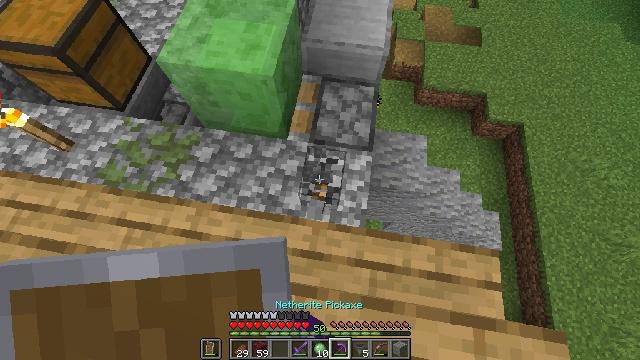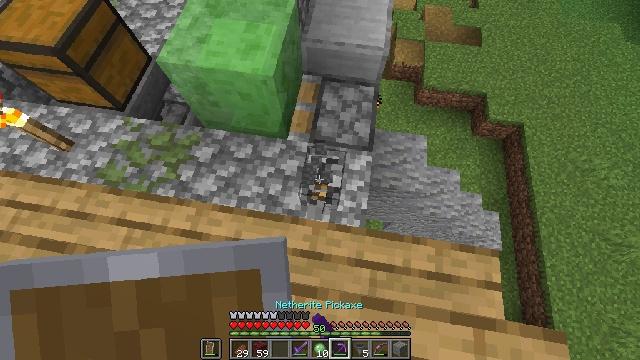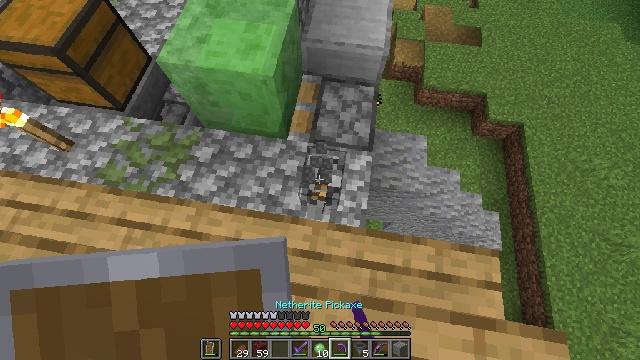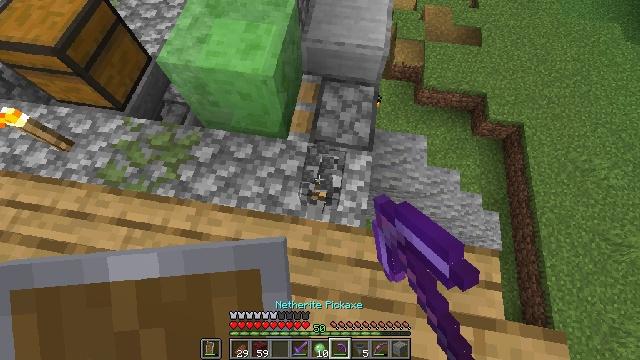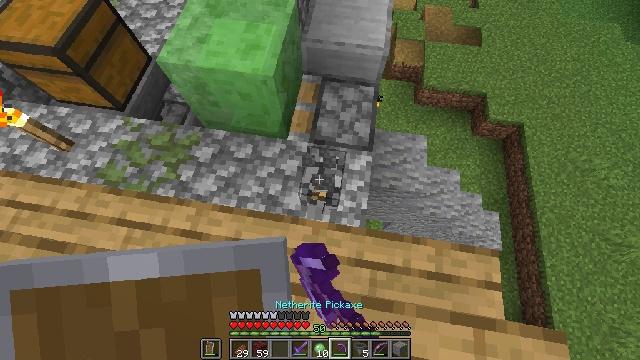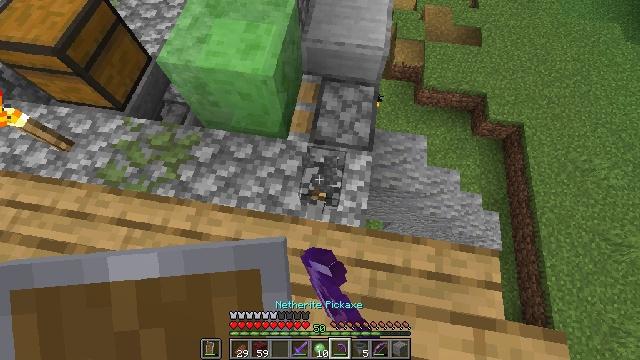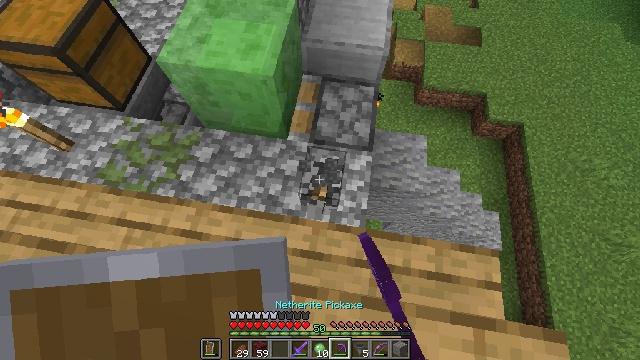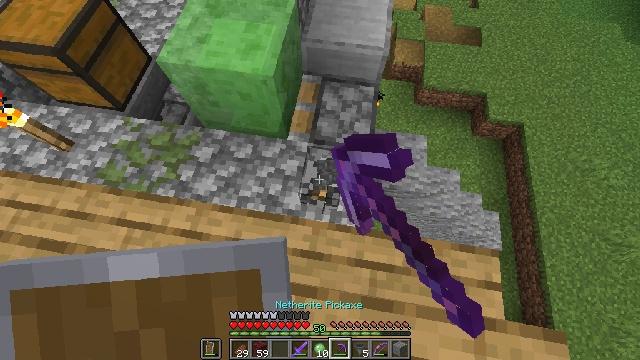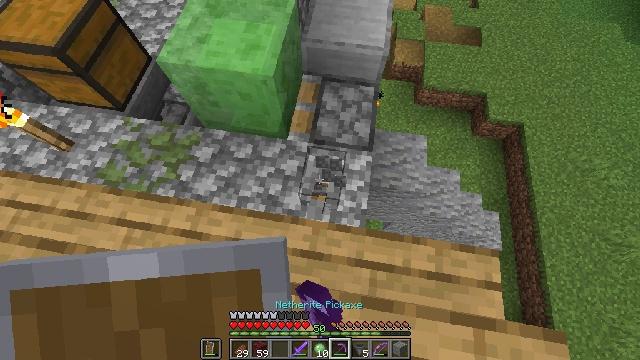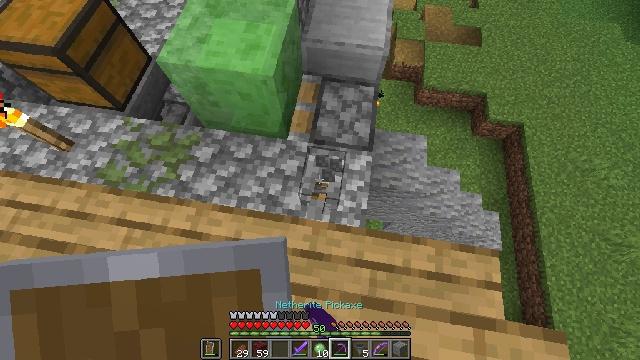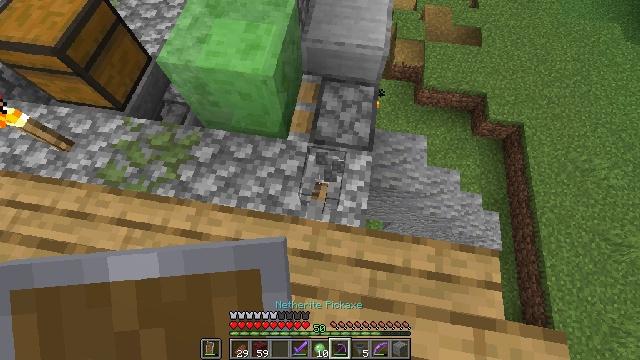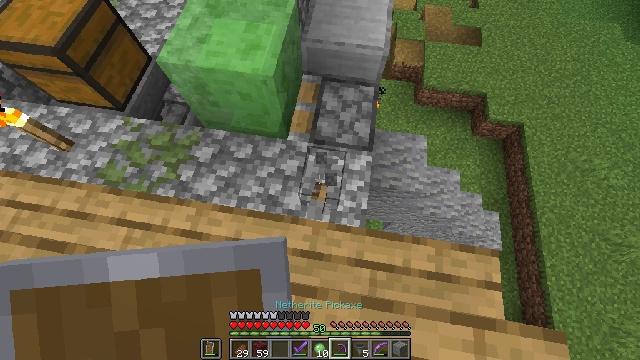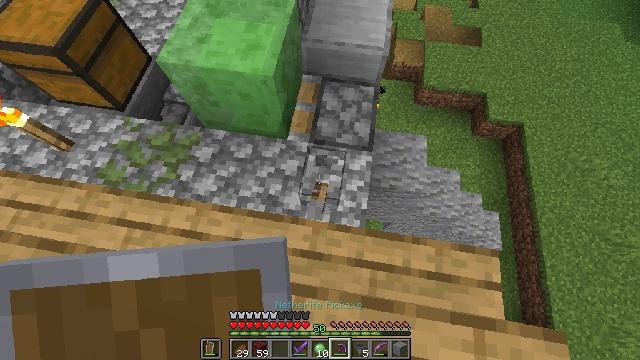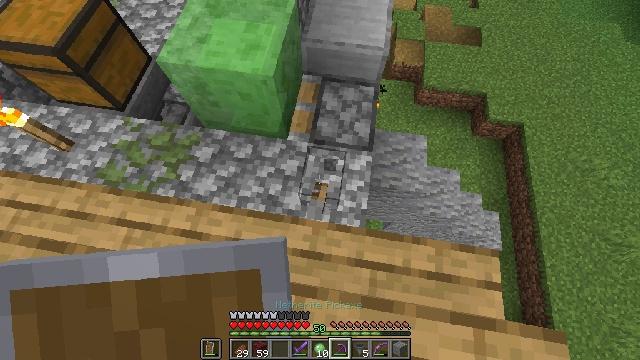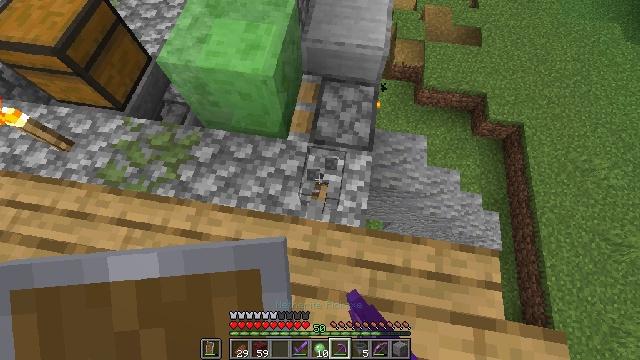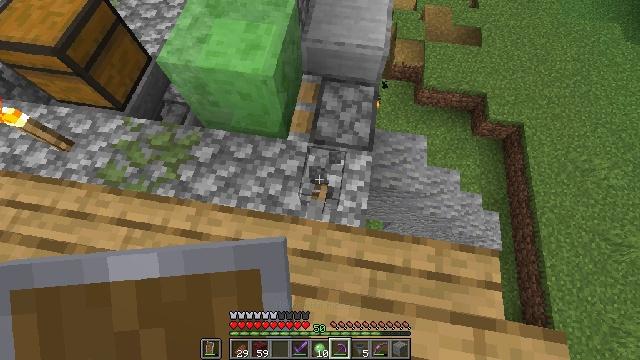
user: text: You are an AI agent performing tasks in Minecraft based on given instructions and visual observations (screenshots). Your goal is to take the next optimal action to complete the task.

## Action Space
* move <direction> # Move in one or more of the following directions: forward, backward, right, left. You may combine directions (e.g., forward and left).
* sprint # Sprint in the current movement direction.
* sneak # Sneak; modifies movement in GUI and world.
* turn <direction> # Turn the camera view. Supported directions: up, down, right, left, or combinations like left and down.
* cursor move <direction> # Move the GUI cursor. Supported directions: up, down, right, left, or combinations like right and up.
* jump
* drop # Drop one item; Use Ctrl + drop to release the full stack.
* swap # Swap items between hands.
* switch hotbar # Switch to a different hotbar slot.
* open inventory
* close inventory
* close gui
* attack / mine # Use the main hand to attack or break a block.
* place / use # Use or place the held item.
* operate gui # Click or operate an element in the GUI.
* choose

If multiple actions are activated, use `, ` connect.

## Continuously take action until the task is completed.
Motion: motion action
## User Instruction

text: Left-click on the lever to pick it up.
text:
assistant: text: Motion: attack / mine
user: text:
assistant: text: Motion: attack / mine
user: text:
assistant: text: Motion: attack / mine
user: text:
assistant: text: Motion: attack / mine
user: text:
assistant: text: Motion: attack / mine
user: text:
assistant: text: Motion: attack / mine
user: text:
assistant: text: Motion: attack / mine
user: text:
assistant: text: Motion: no_op
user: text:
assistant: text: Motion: no_op
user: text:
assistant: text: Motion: no_op
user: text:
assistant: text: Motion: no_op
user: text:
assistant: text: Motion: no_op
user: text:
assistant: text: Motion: attack / mine
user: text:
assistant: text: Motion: attack / mine
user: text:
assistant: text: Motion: attack / mine
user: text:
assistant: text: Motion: attack / mine
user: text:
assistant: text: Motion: attack / mine
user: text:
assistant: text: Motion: attack / mine
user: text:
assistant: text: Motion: attack / mine
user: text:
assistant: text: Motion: attack / mine
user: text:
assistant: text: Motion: attack / mine
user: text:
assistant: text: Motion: attack / mine
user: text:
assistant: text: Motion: attack / mine
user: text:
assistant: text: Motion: attack / mine
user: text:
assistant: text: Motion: attack / mine
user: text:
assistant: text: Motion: attack / mine
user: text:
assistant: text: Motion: attack / mine
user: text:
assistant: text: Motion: attack / mine
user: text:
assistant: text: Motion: attack / mine
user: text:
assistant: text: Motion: attack / mine